Interaction volume radius: 10 \u00c5
Interaction volume height: 15 \u00c5
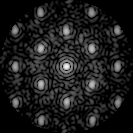
Disorder parameter: 0.3177